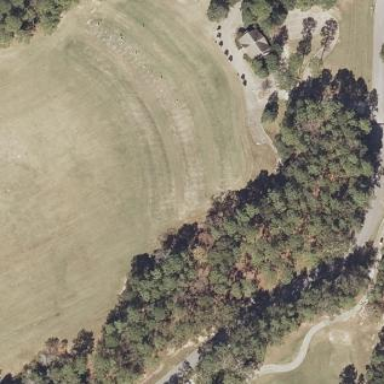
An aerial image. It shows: Grassy area designated as golf tee.